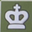
Piece: wK